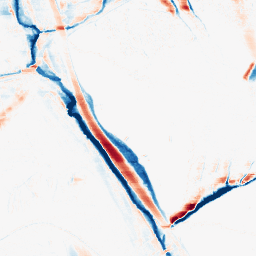
Category: morphological
Decomposition family: morphological_ellipse
Decomposition parameters: operation: average
width: 5
height: 20
Upsampling method: sinc_blackman
Upsampling parameters: scale: 4
kernel_size: 16
Upsampling scale: 4